Interaction volume radius: 5 \u00c5
Interaction volume height: 40 \u00c5
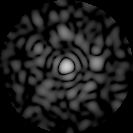
Disorder parameter: 0.8556